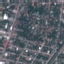
Land use / land cover: Residential